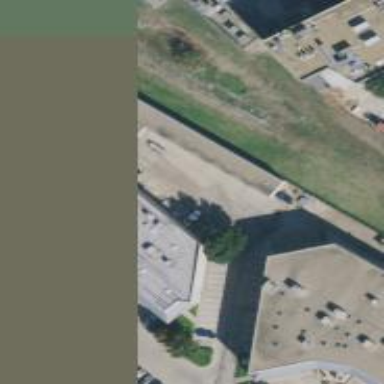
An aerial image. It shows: Office building.